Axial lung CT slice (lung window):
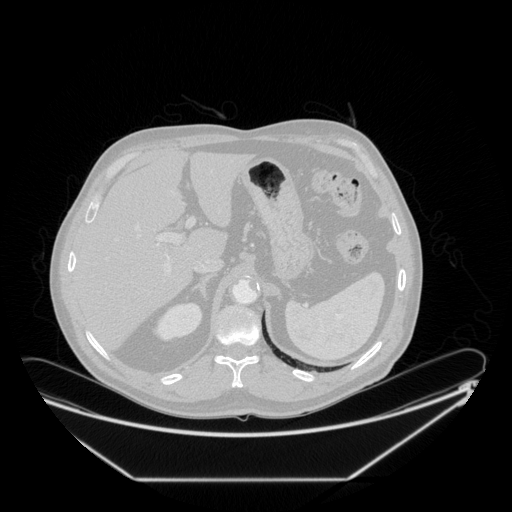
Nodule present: no